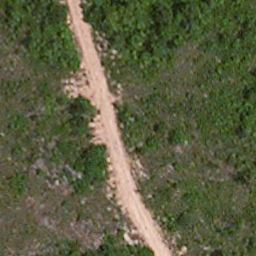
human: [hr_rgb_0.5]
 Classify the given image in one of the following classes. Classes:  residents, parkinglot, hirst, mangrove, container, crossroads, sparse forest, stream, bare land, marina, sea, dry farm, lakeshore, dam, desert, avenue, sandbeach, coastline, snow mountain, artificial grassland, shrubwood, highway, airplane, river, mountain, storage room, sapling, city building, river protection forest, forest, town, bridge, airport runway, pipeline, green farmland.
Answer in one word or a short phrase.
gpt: avenue